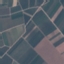
Land use / land cover class: PermanentCrop